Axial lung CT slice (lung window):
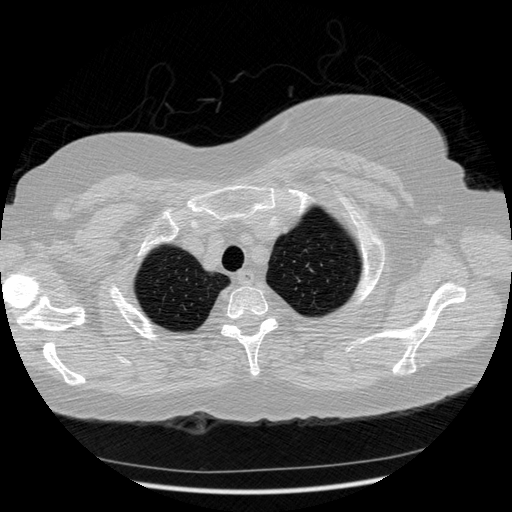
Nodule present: no